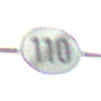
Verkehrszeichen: EndeGeschwindigkeit110
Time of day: Midday
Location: Outdoor (RoadRail)
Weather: PartlyCloudy
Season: NotSpecified
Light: Natural